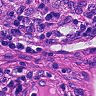
Metastatic tissue present: no